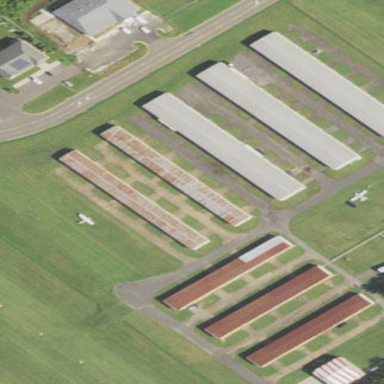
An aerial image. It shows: Hangar building.